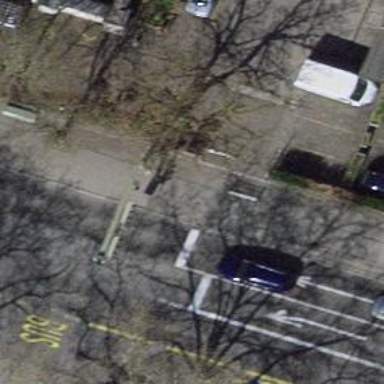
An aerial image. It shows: Cycle barrier.